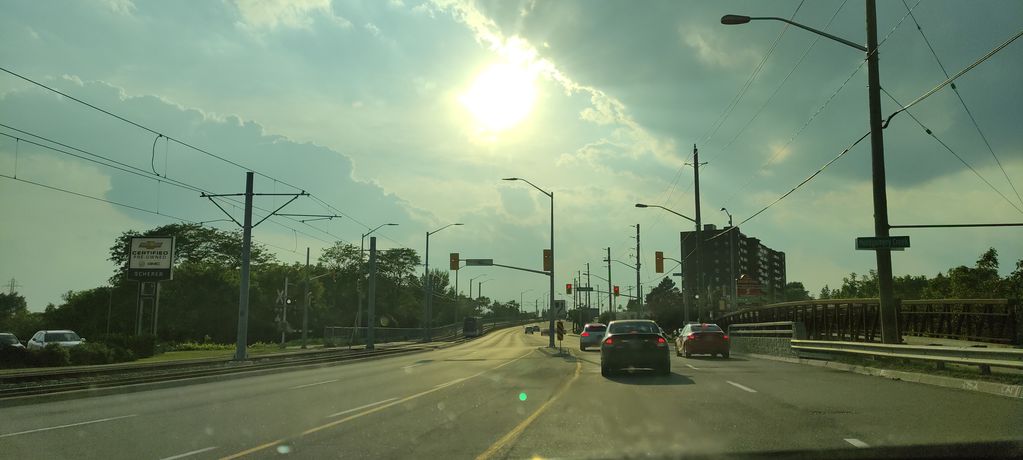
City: kitchener-waterloo